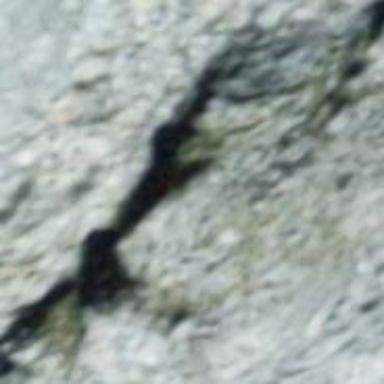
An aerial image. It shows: Cliff in nature.